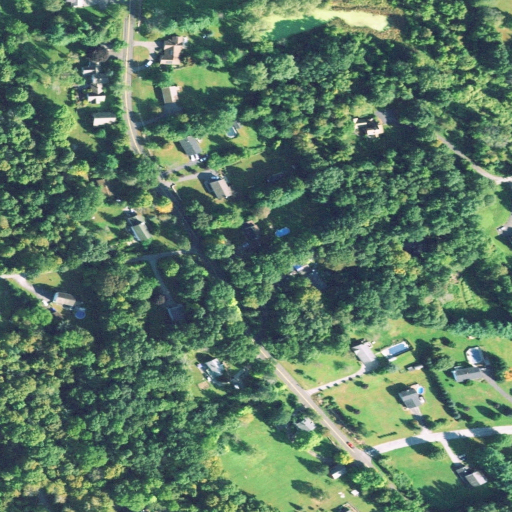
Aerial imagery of mountain in Connecticut named West Meetinghouse Hill containing deciduous forest, low intensity development, open development, mixed forest, pasture, woody wetlands, and medium intensity development